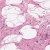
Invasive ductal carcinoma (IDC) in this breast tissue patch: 0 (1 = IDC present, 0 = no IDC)